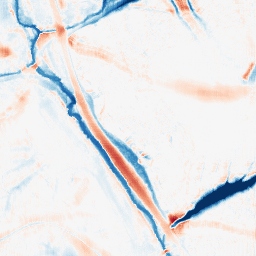
Category: morphological
Decomposition family: morphological_ellipse
Decomposition parameters: operation: average
width: 30
height: 30
Upsampling method: fft_zeropad
Upsampling parameters: scale: 4
Upsampling scale: 4